Question: I'm building a BMI (Body Mass Index) Calculator and everything works fine but now I want to add an image with a pointer on it indicating the result of BMI.
My problem is that I don't know what formula to use in order to calculate where the pointer will fall and to position the pointer correctly on image.
So if the result is 21.5 I want the pointer to be somewhere where the 21.5 will be on the image.
Please see the image attached to see exactly what I want to achieve

thank you
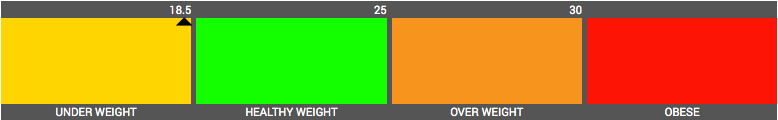
Answer: Seeing how I myself am very new to javascript and I'm not really sure how you image is constructed (if it's all a big box or several lesser boxes), I'll just give you my point of view.
Assuming you have four seperate boxes and we take the green one as an example.
If the box range is from 20 to 25 BMI then I would approach it as followed
MaxBMI - MinBMI = Range (in the case 20 and 25, Range is 5)
then take your current BMI (in this case 21.5)
CurBMI - MinBMI = DistanceFromMin (in this case Distance is 1.5)
Then simply take (lengthOfBox / Range) * DistanceFromMin and you know the position of the arrow.
If this didn't answer your question at all I hope you can specify the problem a bit better.
(This was really my first answer ever on StackOverflow :P)